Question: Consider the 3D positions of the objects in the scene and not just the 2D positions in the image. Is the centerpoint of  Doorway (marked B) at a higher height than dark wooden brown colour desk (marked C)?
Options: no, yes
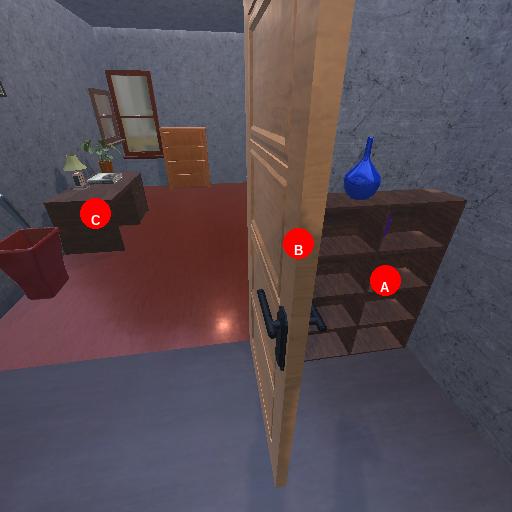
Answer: no